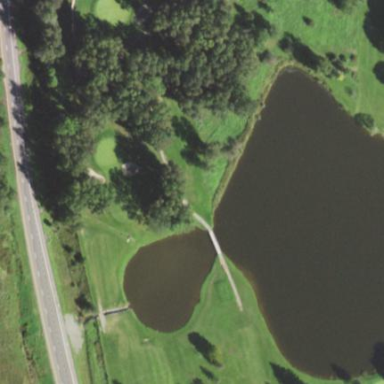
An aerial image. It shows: Golf rough area.